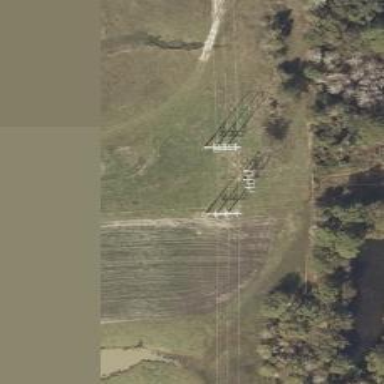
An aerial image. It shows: H-frame power tower design.